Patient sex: F
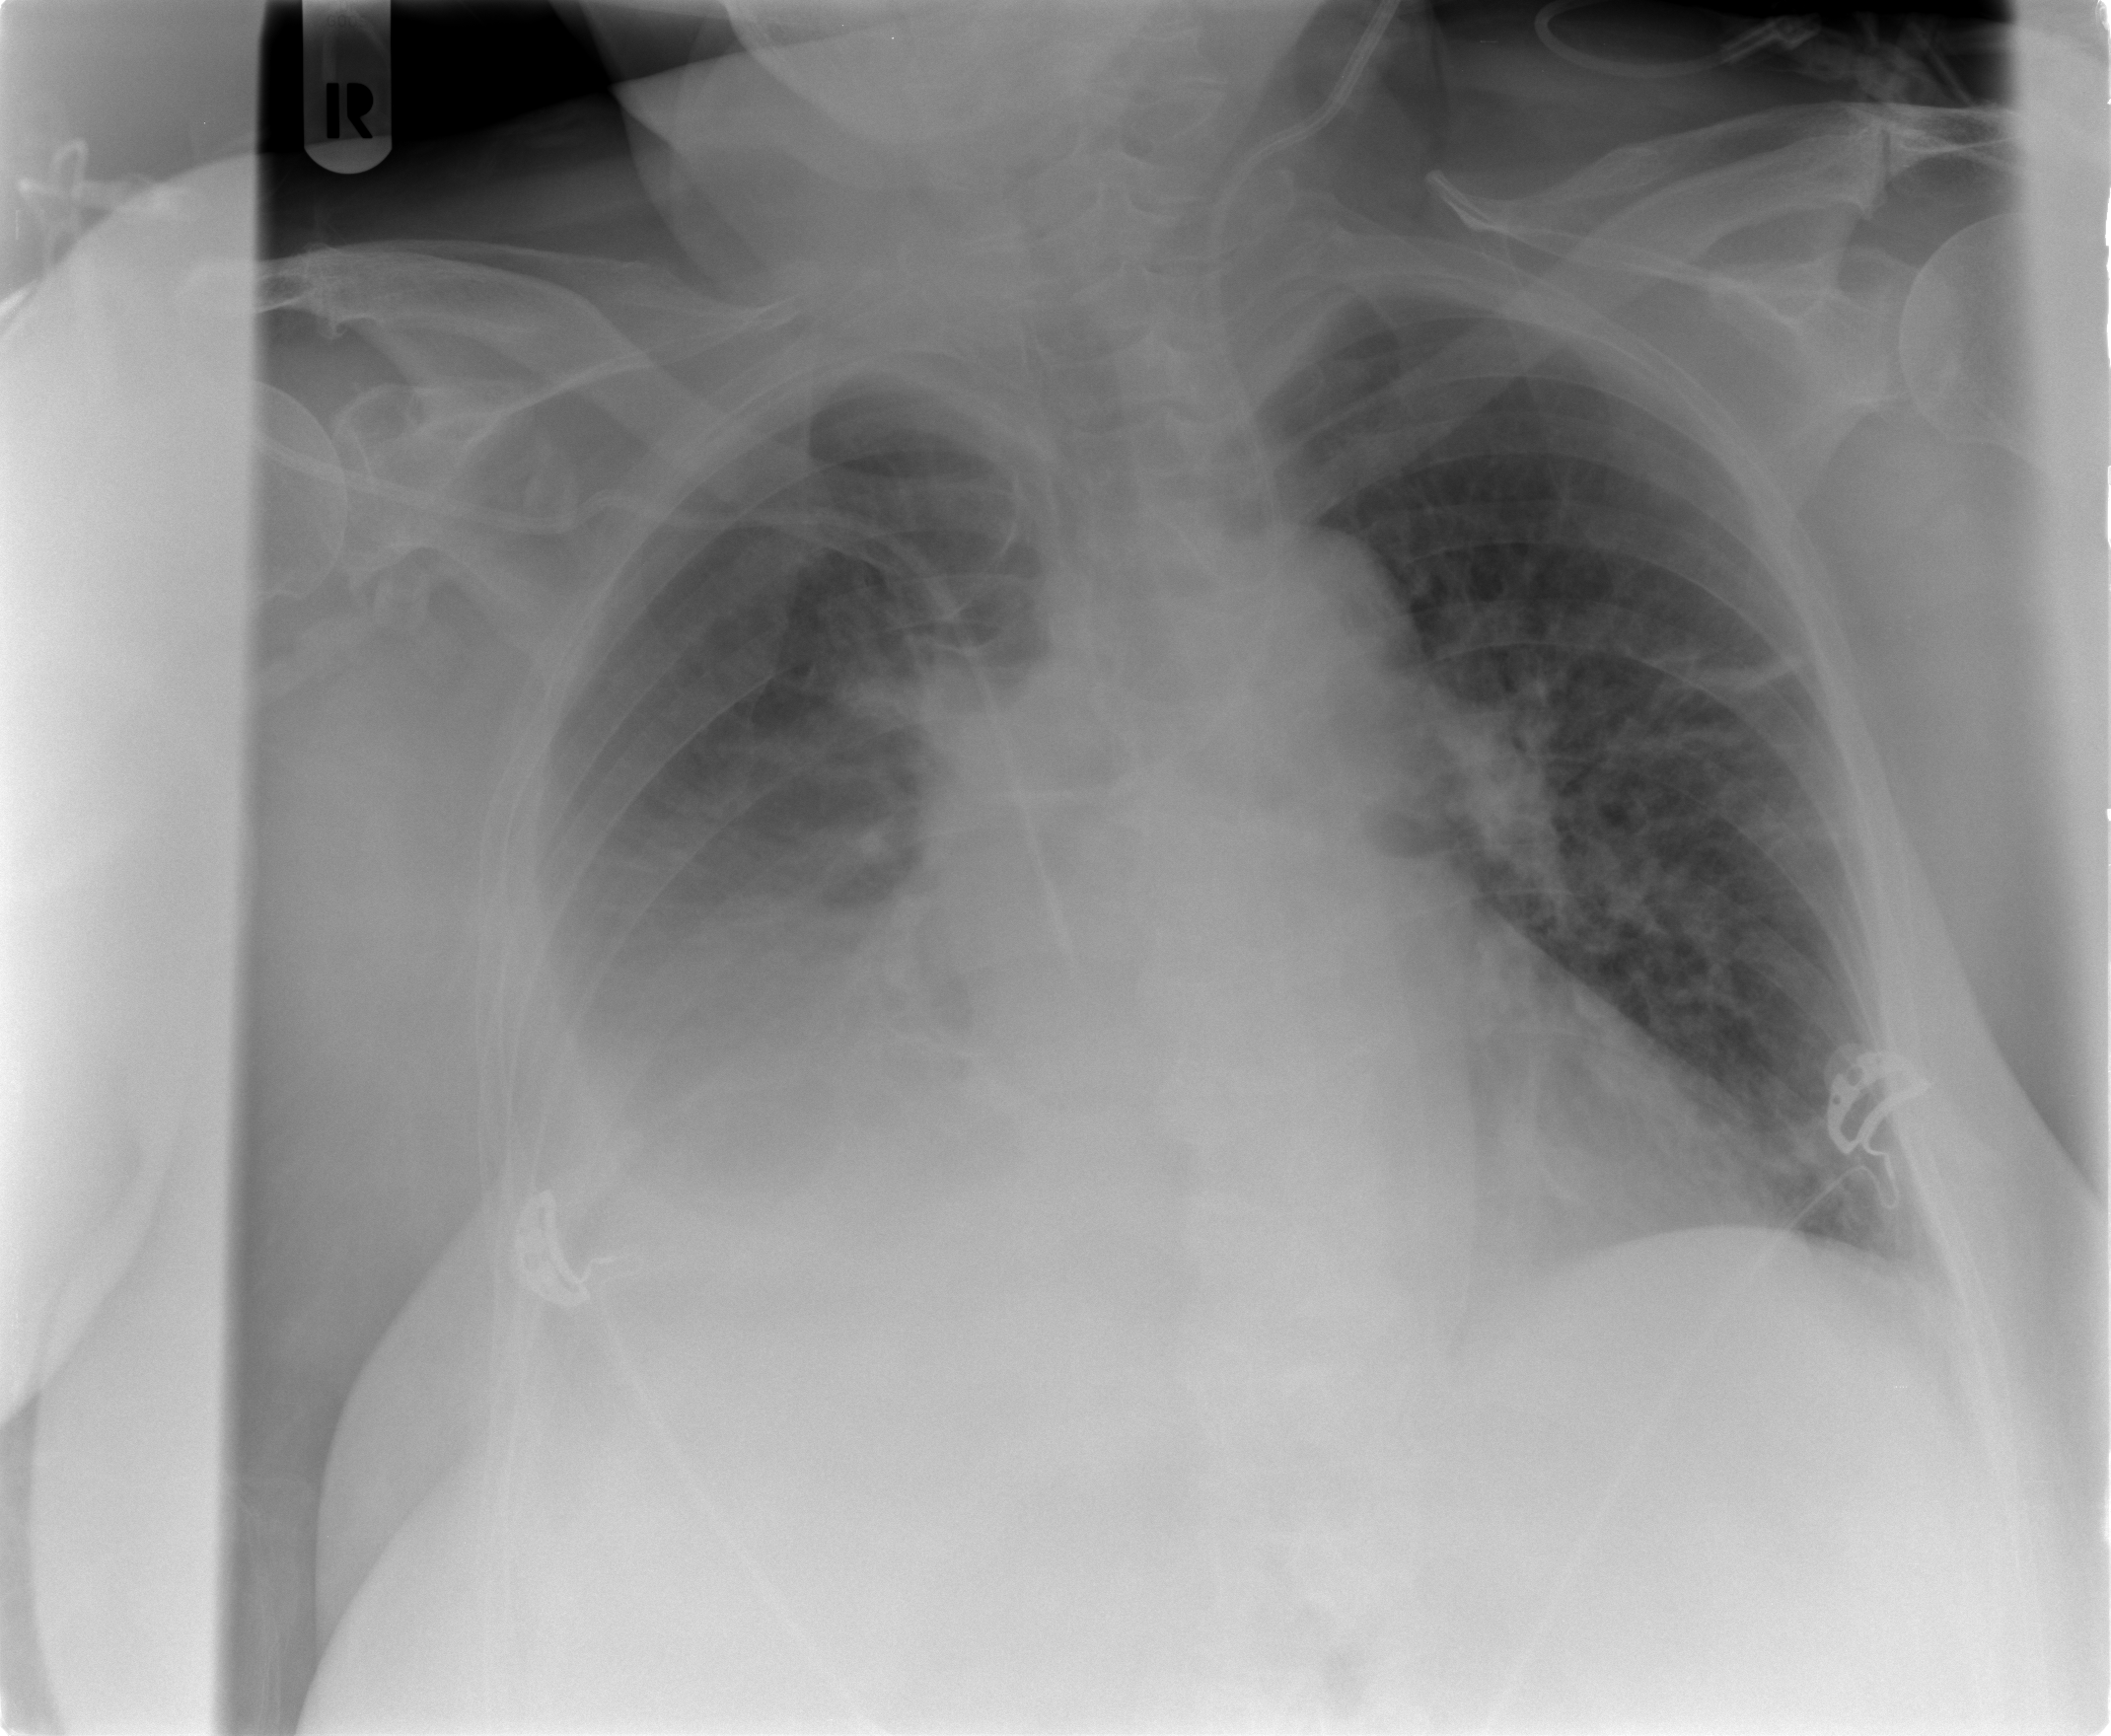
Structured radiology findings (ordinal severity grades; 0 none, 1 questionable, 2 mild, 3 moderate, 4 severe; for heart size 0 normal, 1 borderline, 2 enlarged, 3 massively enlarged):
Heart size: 2
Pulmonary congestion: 2
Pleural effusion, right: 3
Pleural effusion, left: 2
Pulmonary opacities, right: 3
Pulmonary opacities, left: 0
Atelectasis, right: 3
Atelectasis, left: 2